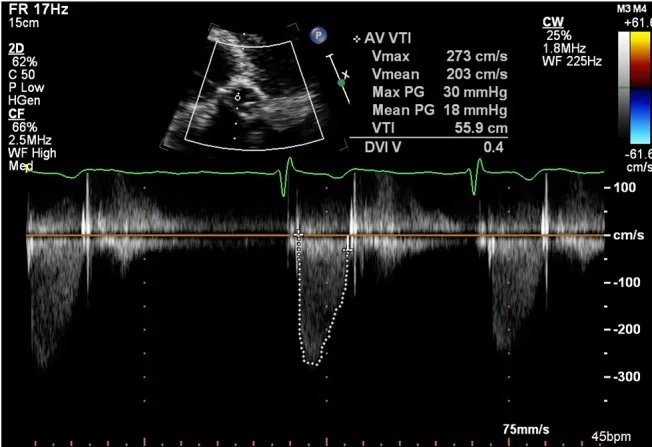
Transthoracic echocardiogram (January 2017): Continuous wave doppler in the apical 5 chamber view demonstrating a maximum transaortic velocity of 2.7 m/s.
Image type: radiology (ultrasound)